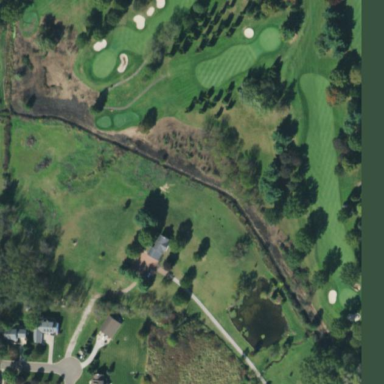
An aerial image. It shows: Picturesque scene of golf course with lateral water hazard.